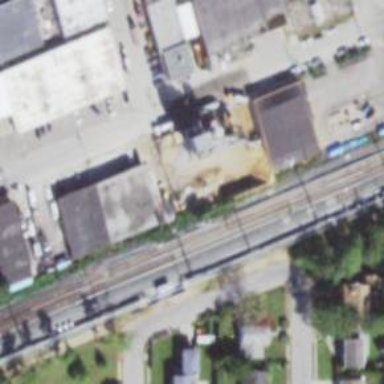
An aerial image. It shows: Electrified rail siding used for railway service.